Question: I'd like to make a radial progress indicator with css that has it's middle circle transparent. See here: <URL>. How to do it?
'''
<div class="wrap">
<div class="progress-radial progress-25">
<div class="overlay">25%</div>
</div>
<div class="progress-radial progress-50">
<div class="overlay">50%</div>
</div>
<div class="progress-radial progress-75">
<div class="overlay">75%</div>
</div>
<div class="progress-radial progress-90">
<div class="overlay">90%</div>
</div>
</div>
'''
SASS:
'''
// Colors
$barColor: tomato
$overlayColor: #fffde8
$backColor: #2f3439
@import url(http://fonts.googleapis.com/css?family=Noto+Sans)
body
padding: 30px 0
background-color: $backColor
font-family: 'Noto Sans', sans-serif
.wrap
width: 600px
margin: 0 auto
/* -------------------------------------
* Bar container
* ------------------------------------- */
.progress-radial
float: left
margin-right: 30px
position: relative
width: 100px
height: 100px
border-radius: 50%
border: 2px solid $backColor // remove gradient color
/* -------------------------------------
* Optional centered circle w/text
* ------------------------------------- */
.progress-radial .overlay
position: absolute
width: 60px
height: 60px
background-color: $overlayColor
border-radius: 50%
margin-left: 20px
margin-top: 20px
text-align: center
line-height: 60px
font-size: 16px
/* -------------------------------------
* Mixin for progress-% class
* ------------------------------------- */
$step: 5 // step of % for created classes
$loops: round(100 / $step)
$increment: 360 / $loops
$half: round($loops / 2)
@for $i from 0 through $loops
.progress-#{$i*$step}
@if $i < $half
$nextdeg: 90deg + ( $increment * $i )
border-image: linear-gradient(90deg, $backColor 50%, transparent 50%, transparent), linear-gradient($nextdeg, $barColor 50%, $backColor 50%, $backColor)
@else
$nextdeg: -90deg + ( $increment * ( $i - $half ) )
border-image: linear-gradient($nextdeg, $barColor 50%, transparent 50%, transparent), linear-gradient(270deg, $barColor 50%, $backColor 50%, $backColor)
'''
This is the result I'd like to get:

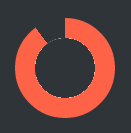
Answer: html code :
'''
<div class="wrapper">
<div class="pie spinner lightBlue"></div>
<div class="pie filler lightBlue"></div>
<div class="mask"></div>
</div>
'''
css code :
'''
body {
background-color: #f3f3f4;
}
.lightBlue {
border: 10px solid #a8d2d2;
}
.wrapper {
width: 250px;
height: 250px;
margin: 10px auto;
position: relative;
background: white;
background-color: #f3f3f4;
-webkit-transition: width 0.5s, height 0.5s;
transition: width 0.5s, height 0.5s;
-webkit-animation: finalRota 2s 10s linear forwards;
animation: finalRota 2s 10s linear forwards;
}
.wrapper .pie {
width: 50%;
height: 100%;
position: absolute;
background-color: radial-gradient(left center, circle, #00ccff 0px, #000088 100%);
-webkit-transform-origin: 100% 50%;
-ms-transform-origin: 100% 50%;
transform-origin: 100% 50%;
}
.wrapper .spinner {
border-radius: 100% 0 0 100% / 50% 0 0 50%;
z-index: 200;
background-color: radial-gradient(right center, circle, #00ccff 0px, #000088 100%);
border-right: none;
-webkit-animation: rota 10s linear forwards;
animation: rota 10s linear forwards;
}
.wrapper .filler {
border-radius: 0 100% 100% 0 / 0 50% 50% 0;
left: 50%;
border: 10px solid #8dbdbb;
opacity: 0;
z-index: 100;
border-left: none;
-webkit-animation: fill 10s steps(1, end) forwards;
animation: fill 10s steps(1, end) forwards;
}
.wrapper .mask {
width: 50%;
height: 100%;
position: absolute;
background: inherit;
opacity: 1;
z-index: 300;
-webkit-animation: mask 10s steps(1, end) forwards;
animation: mask 10s steps(1, end) forwards;
}
@-webkit-keyframes opoFinalRota {
100% {
-webkit-transform: rotate(30deg);
-ms-transform: rotate(30deg);
transform: rotate(30deg);
}
}
@keyframes opoFinalRota {
100% {
-webkit-transform: rotate(30deg);
-ms-transform: rotate(30deg);
transform: rotate(30deg);
}
}
@-webkit-keyframes rota {
0% {
-webkit-transform: rotate(300deg);
transform: rotate(300deg);
}
100% {
-webkit-transform: rotate(60deg);
transform: rotate(60deg);
}
}
@keyframes rota {
0% {
-webkit-transform: rotate(300deg);
transform: rotate(300deg);
}
100% {
-webkit-transform: rotate(60deg);
transform: rotate(60deg);
}
}
@-webkit-keyframes mask {
0% {
opacity: 1;
}
50%, 100% {
opacity: 0;
}
}
@keyframes mask {
0% {
opacity: 1;
}
50%, 100% {
opacity: 0;
}
}
@-webkit-keyframes fill {
0% {
opacity: 0;
}
50%, 100% {
opacity: 1;
}
}
@keyframes fill {
0% {
opacity: 0;
}
50%, 100% {
opacity: 1;
}
}
'''
and a demo : <URL>